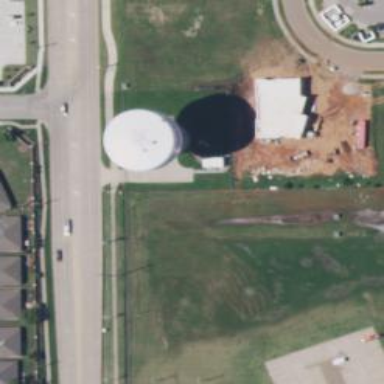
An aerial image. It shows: Water tower that is man-made.